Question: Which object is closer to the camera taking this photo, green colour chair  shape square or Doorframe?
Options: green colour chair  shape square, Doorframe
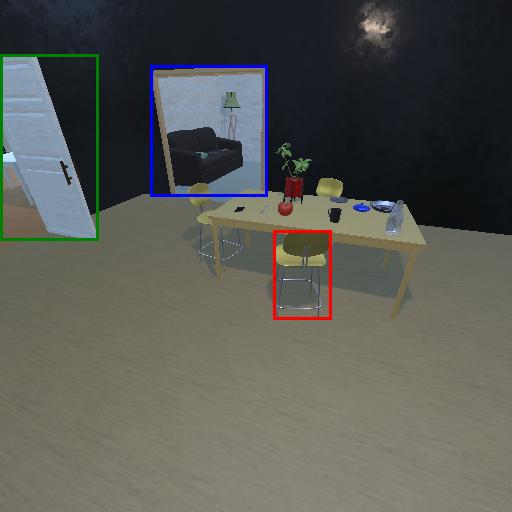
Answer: green colour chair  shape square